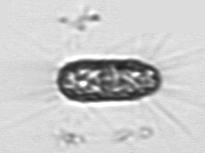
Label: Corethron_hystrix